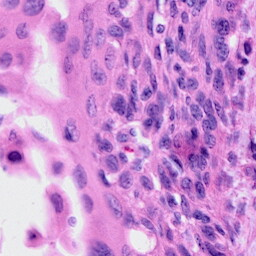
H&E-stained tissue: Cervix